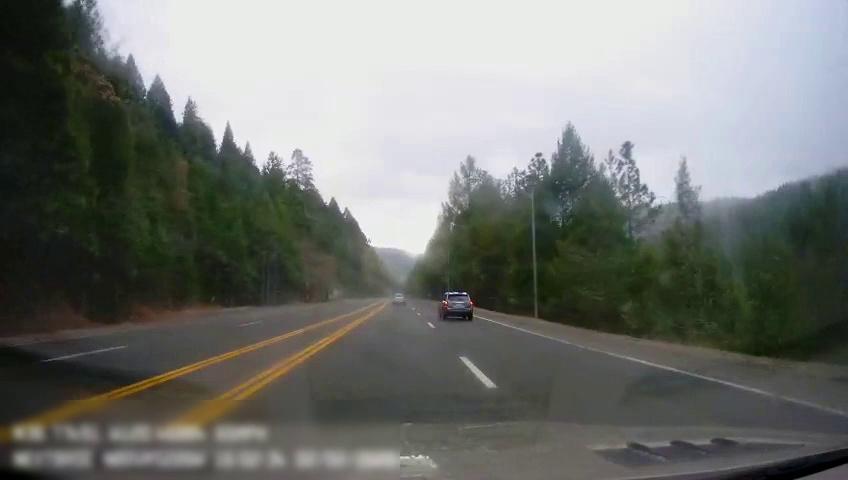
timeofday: Day
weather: Cloudy
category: Drivable Space
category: Vehicles | Car
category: Vehicles | Car
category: Lanes | Alternate Lane
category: Lanes | Alternate Lane
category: Lanes | Current Lane
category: Lanes | Current Lane
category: Lanes | Alternate Lane